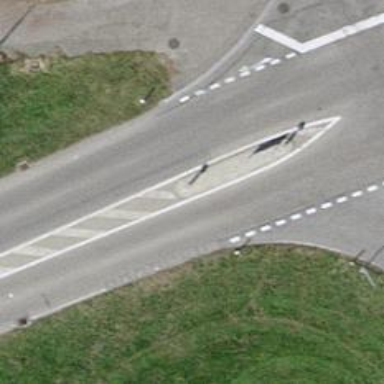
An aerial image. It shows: Primary road with asphalt surface.